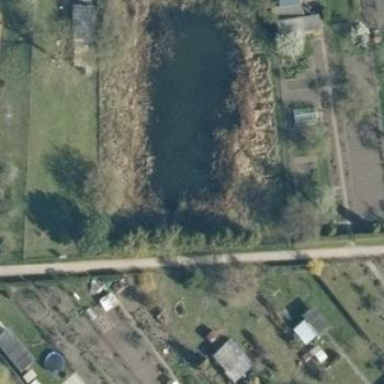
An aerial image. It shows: Peaceful pond surrounded by nature.